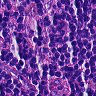
Metastatic tissue present: no